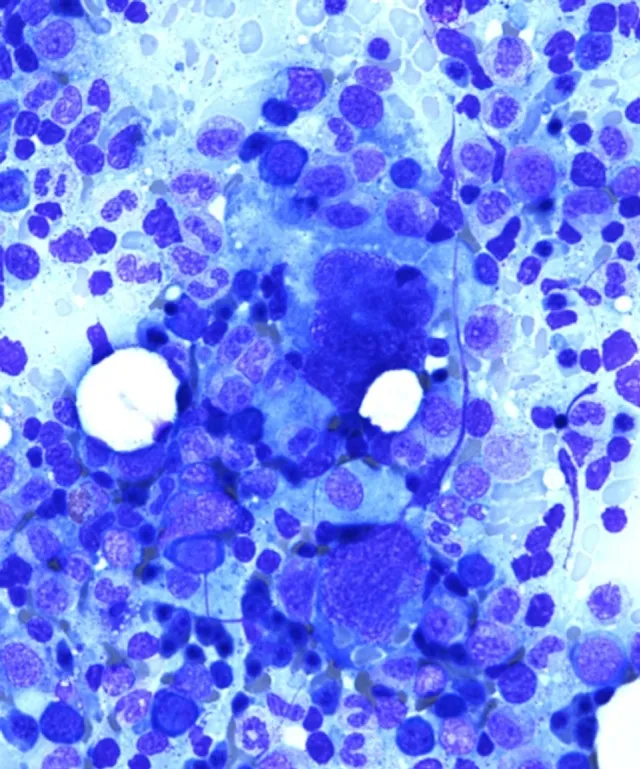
Bone marrow aspirate. High power view. Hypercellular for age (80%). Demonstrates involvement with T-cell lymphoma and hemophagocytes.
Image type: pathology (giemsa)